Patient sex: M
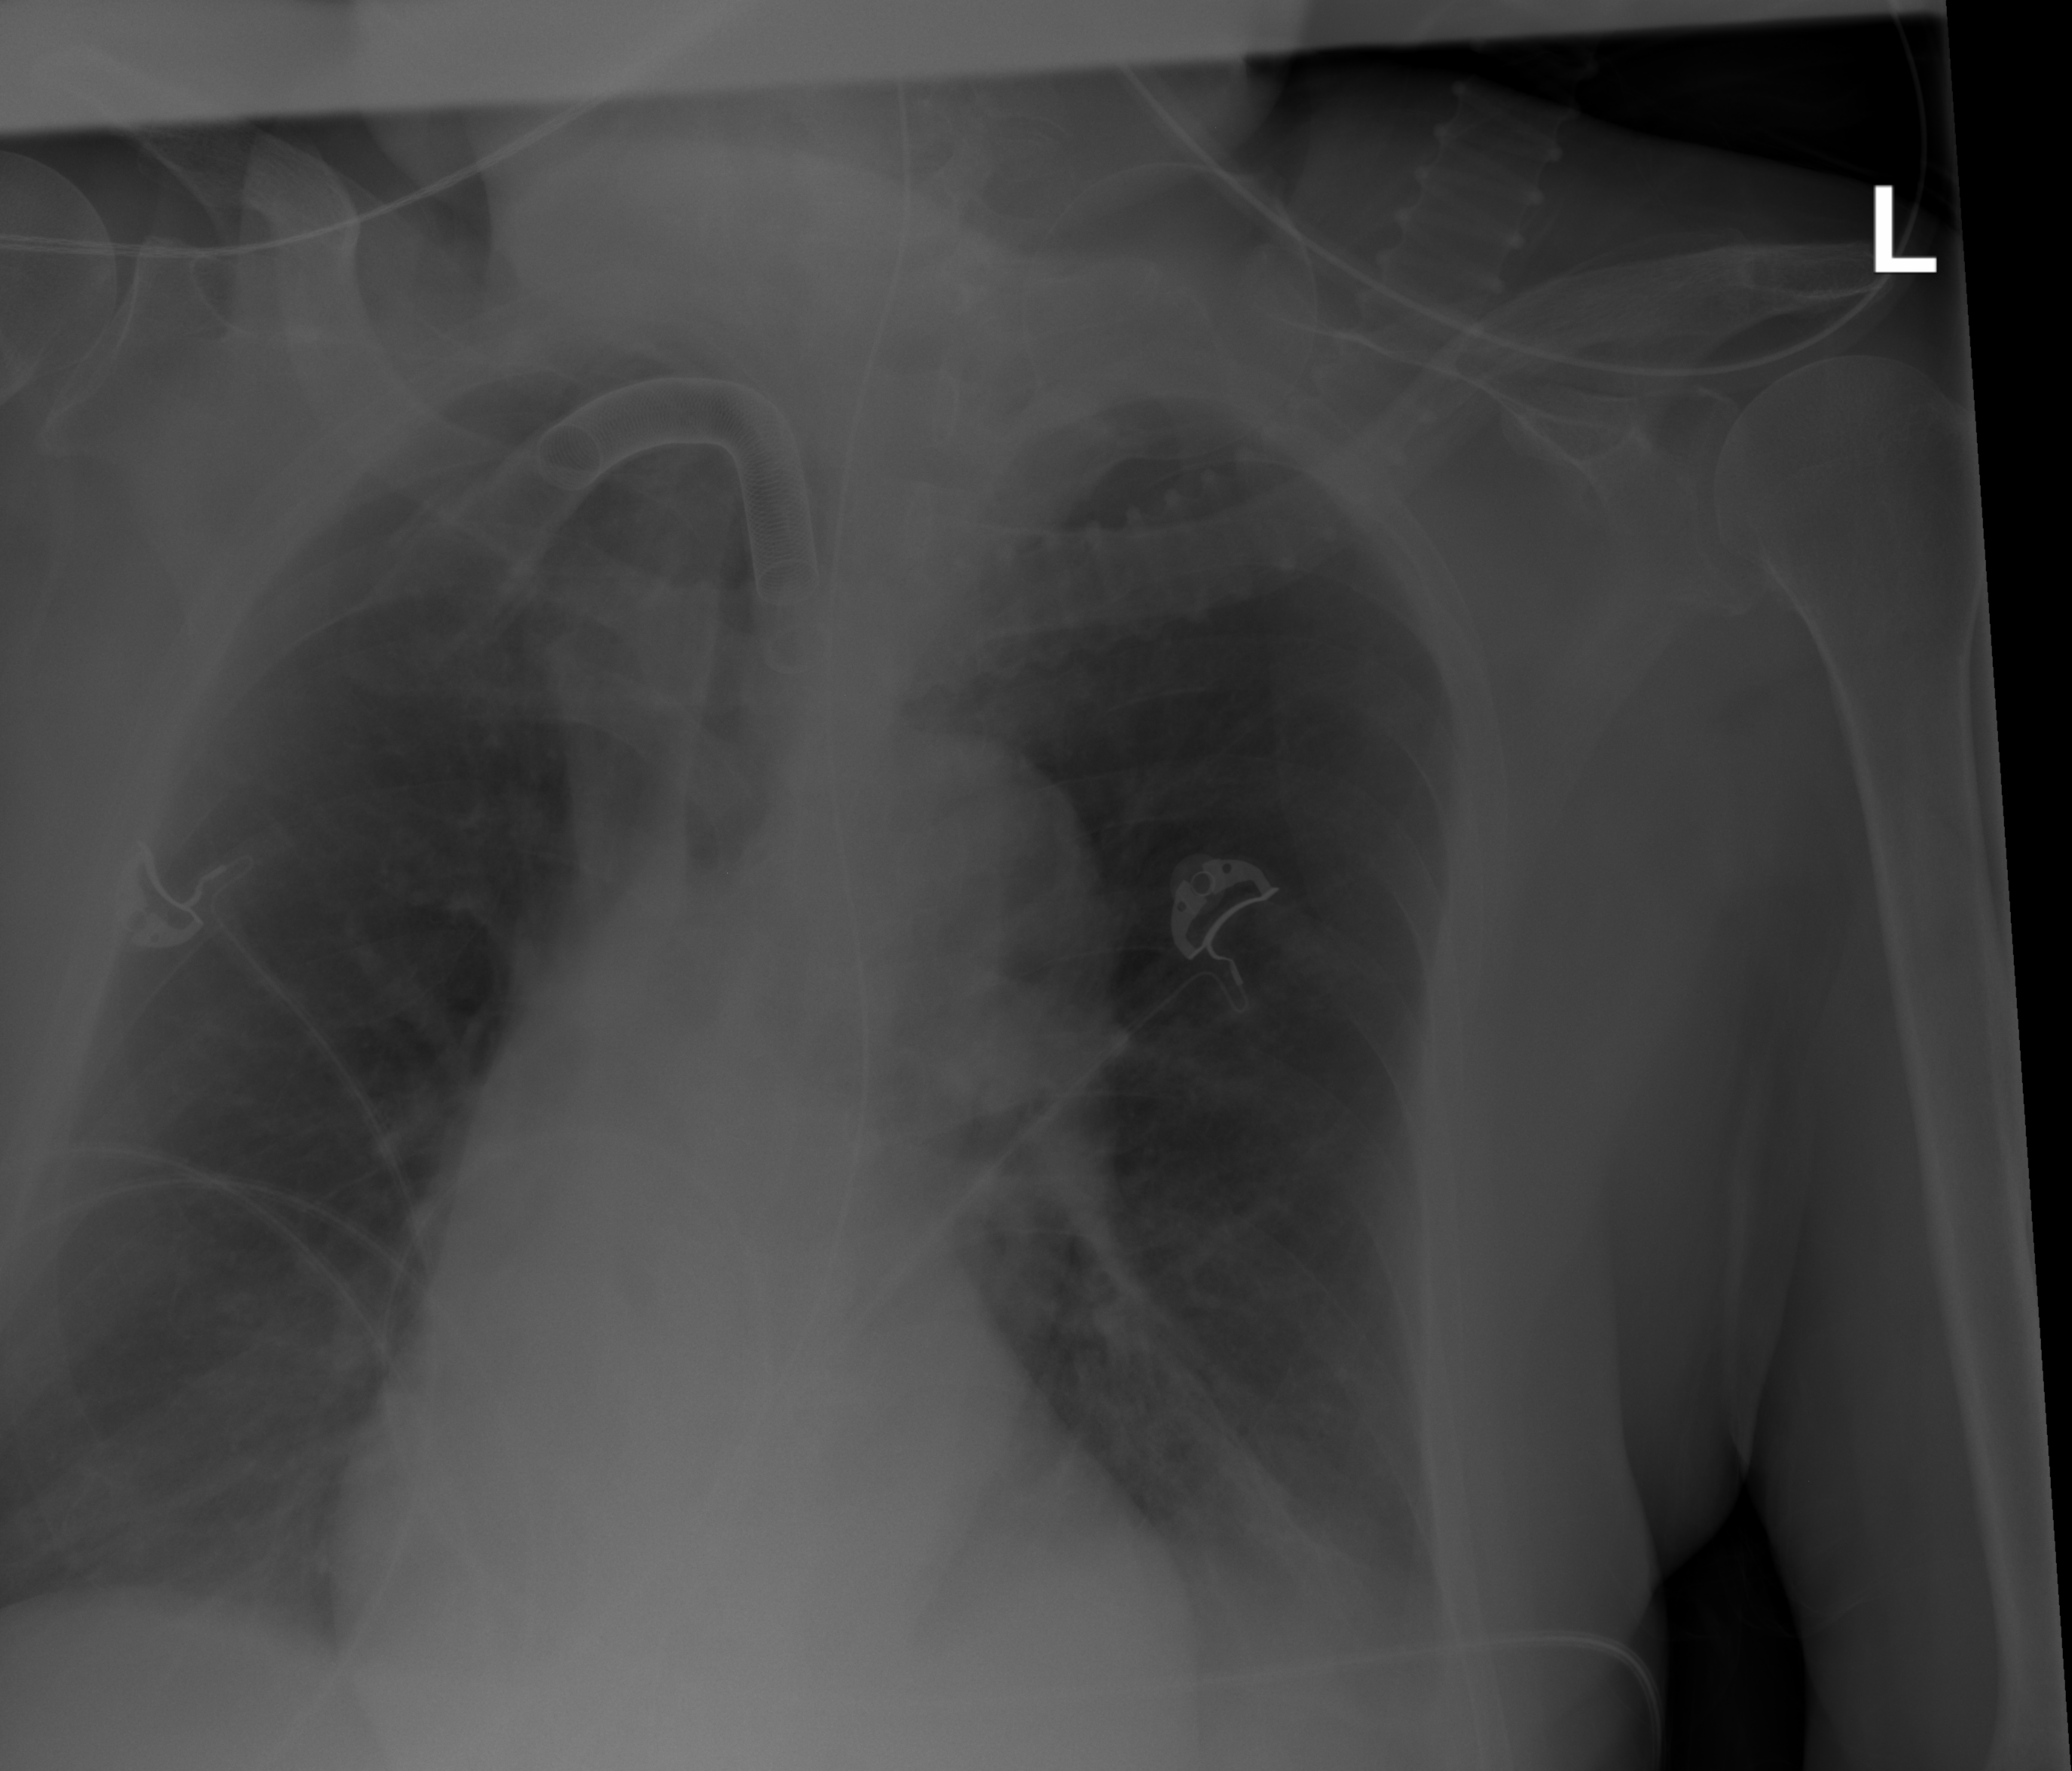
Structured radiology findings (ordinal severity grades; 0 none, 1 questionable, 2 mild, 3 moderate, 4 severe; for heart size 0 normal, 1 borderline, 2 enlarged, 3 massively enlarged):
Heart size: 0
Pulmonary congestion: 0
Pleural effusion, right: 0
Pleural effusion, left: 2
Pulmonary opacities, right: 0
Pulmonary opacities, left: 0
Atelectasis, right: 0
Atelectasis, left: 2